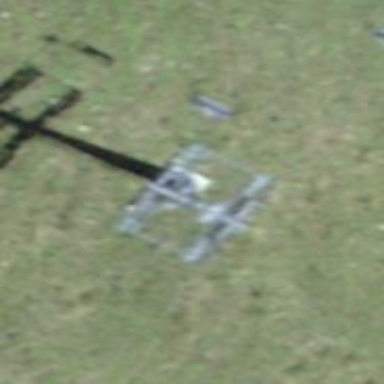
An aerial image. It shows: Pylon for aerialway.